Question: How can I make the state 'links' that I declared on 'NavBar' possibly send key and value inside my render in order to show the following view:

(<URL>
Jade:
'''
div(id="app")
'''
CSS:
'''
$orange: #FC7C00;
body {
font-family: 'Lato', sans-serif;
}
.wrapper {
height: 100vh;
}
.contents {
display: flex;
justify-content: center;
align-items: center;
align-content: center;
height: calc(100vh - 200px);
}
h1 {
text-align: center;
font-size: 72px;
}
.sticky-bar {
position: fixed;
top: 0;
left: 0;
width: 100%;
background: $orange;
height: 60px;
&__heading {
color: white;
text-transform: uppercase;
font-family: 'Dosis', sans-serif;
font-size: 2em;
}
}
.sticky-buttons {
display: flex;
justify-content: space-between;
align-content: center;
align-items: center;
height: 100%;
&__link {
text-decoration: none;
color: white;
padding: 20px;
display: block;
text-transform: lowercase;
font-weight: 300;
}
i {
font-size: 1.25em;
margin: 0 5px;
}
}
.main-nav {
margin-top: 60px;
&__list {
display: flex;
justify-content: center;
}
&__item {
margin: 0 15px;
}
&__link {
text-decoration: none;
display: block;
color: black;
padding: 20px 0;
&:hover {
color: $orange;
}
}
}
'''
JS:
'''
var { Router, Route, IndexRoute, Link, browserHistory } = ReactRouter;
/*
* A simple React component
*/
var Guide = React.createClass({
render: function() {
return (
<div className="wrapper">
<StickyBar />
<NavBar />
<div className="contents">
{this.props.children}
</div>
</div>
)
}
});
var StickyBar = React.createClass({
render: function() {
return (
<div className="sticky-bar">
<div className="sticky-buttons">
<a href="#" className="sticky-buttons__link sticky-buttons__prev">Guide</a>
<h4 className="sticky-bar__heading">Buyer's Guide</h4>
<a href="#" className="sticky-buttons__link sticky-buttons__next">Next <i className="fa fa-angle-right"></i></a>
</div>
</div>
)
}
});
var NavBar = React.createClass({
getInitialState: function() {
return {
initialLinks: [
{
"name": "start here",
"link": "start-here"
},
{
"name": "choose your plan",
"link": "choose-your-plan"
},
{
"name": "choose your template",
"link": "choose-your-template"
},
{
"name": "choose your host",
"link": "choose-your-host"
}
],
links: []
}
},
componentWillMount: function() {
this.setState({links: this.state.initialLinks})
},
renderLinks: function(link) {
return (
<li className="main-nav__item"><Link to={link.link} className="main-nav__link">{link.name}</Link></li>
)
},
render: function() {
return (
<nav className="main-nav">
<ul className="main-nav__list" links={this.state.links} >
{this.state.links.map(this.renderLinks)}
</ul>
</nav>
)
}
});
var StartHere = React.createClass({
render: function() {
return (
<div>
Start Here
</div>
)
}
})
var ChoosePlan = React.createClass({
render: function() {
return (
<div>
Choose a plan
</div>
)
}
})
var ChooseTemplate = React.createClass({
render: function() {
return (
<div>
Choose a template
</div>
)
}
})
var ChooseHost = React.createClass({
render: function() {
return (
<div>
Choose a host
</div>
)
}
})
var routes = (
<Router history={browserHistory}>
<Route path="/" component={Guide}>
<IndexRoute component={StartHere} />
<Route path="/" component={Guide} />
<Route path="start-here" component={StartHere} />
<Route path="choose-your-plan" component={ChoosePlan} />
<Route path="choose-your-template" component={ChooseTemplate} />
<Route path="choose-your-host" component={ChooseHost} />
</Route>
</Router>
);
/*
* Render the above component into the div#app
*/
React.render(<Router>{routes}</Router>, document.getElementById('app'));
'''
I tried using 'this.props.links.map(this.renderLinks)' is not working. What am I doing wrong?
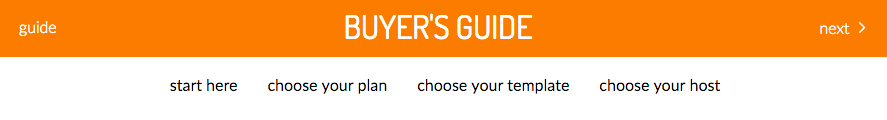
Answer: You can use function like following. Iterate using map on links. You do no have to create new component for simple list of links.
'''
<ul className="main-nav__list">
{this.state.links.map((item) =>
<a href={item.link}>
{item.name}
</a>
)}
</ul>
'''
Link: <URL>
If you want to iterate on links and render components you can write something like this.
'''
<ul className="main-nav__list">
{this.state.links.map((item) =>
<Link link={item.link} name={item.name} />
)}
</ul>
'''
If you were using ES2015 you could write something like this. It would have same result as previous example.
'''
<ul className="main-nav__list">
{this.state.links.map((item) =>
<Link {...item} />
)}
</ul>
'''